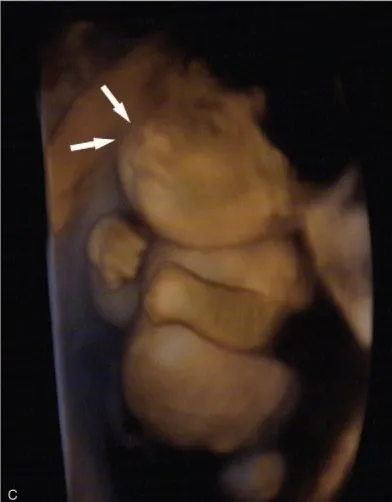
Flat face and nose bridge (arrows).
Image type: radiology (ultrasound)